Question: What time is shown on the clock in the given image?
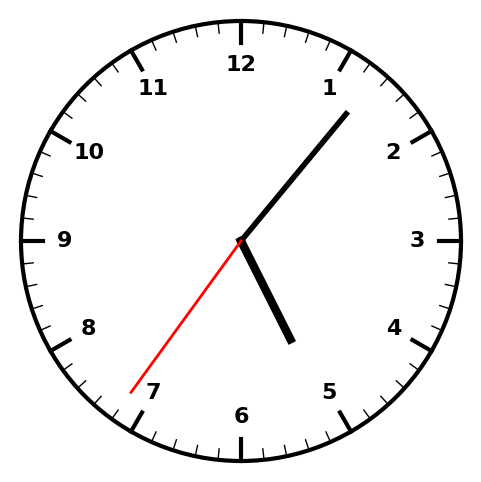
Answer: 05:06:36